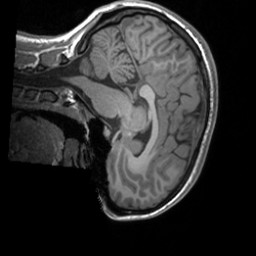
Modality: T1w
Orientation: sagittal
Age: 19
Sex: female
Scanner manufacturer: siemens
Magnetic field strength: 3 T
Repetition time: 1.9 s
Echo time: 0.00226 s